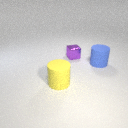
large yellow rubber cylinder to the left of large blue rubber cylinder